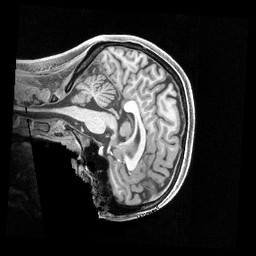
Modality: T1w
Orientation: sagittal
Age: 20
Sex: female
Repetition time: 2.4 s
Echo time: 0.00222 s